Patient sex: M
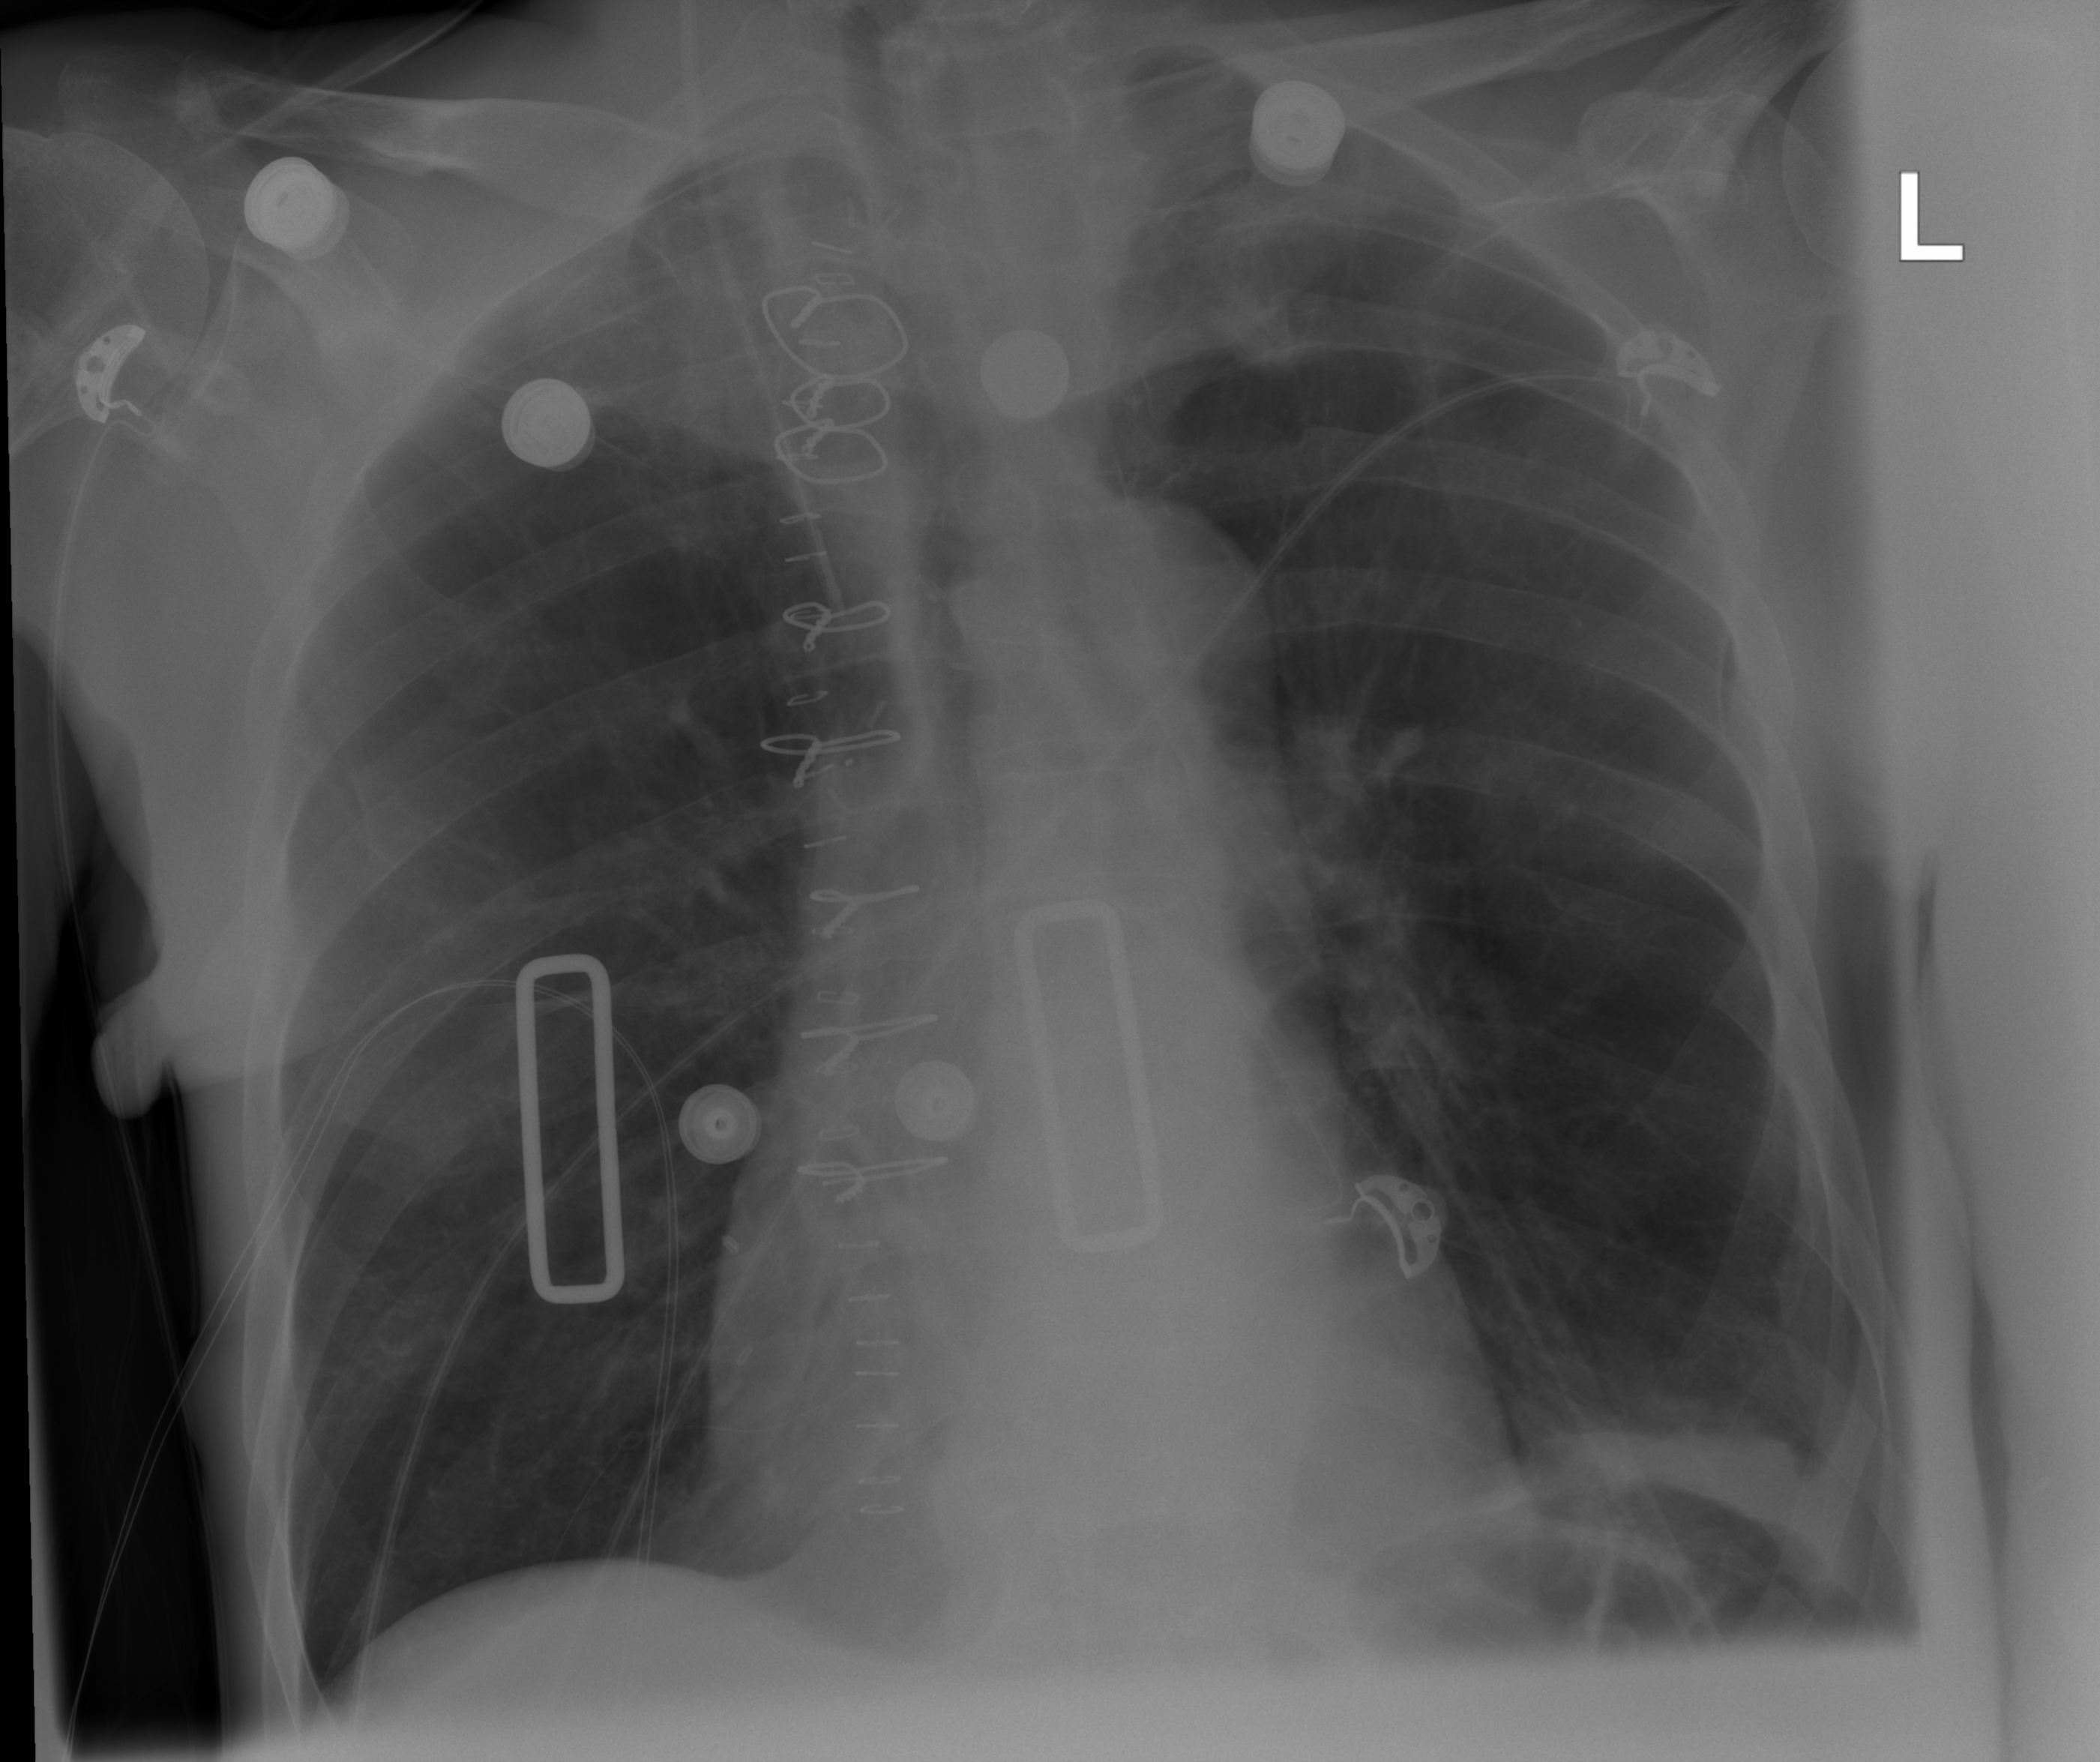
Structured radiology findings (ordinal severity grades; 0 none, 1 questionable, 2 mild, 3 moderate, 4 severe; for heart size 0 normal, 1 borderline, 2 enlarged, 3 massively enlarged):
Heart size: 0
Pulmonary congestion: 0
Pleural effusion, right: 0
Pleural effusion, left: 0
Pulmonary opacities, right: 0
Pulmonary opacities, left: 0
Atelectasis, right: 2
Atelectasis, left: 0